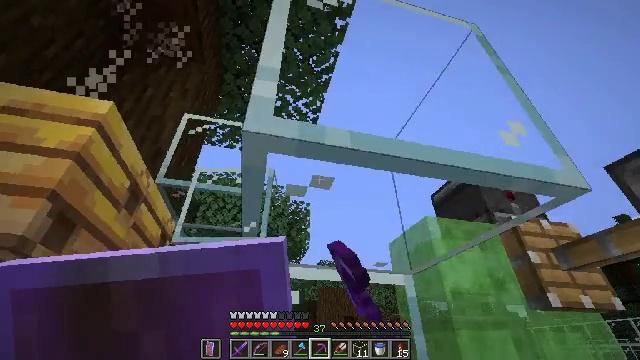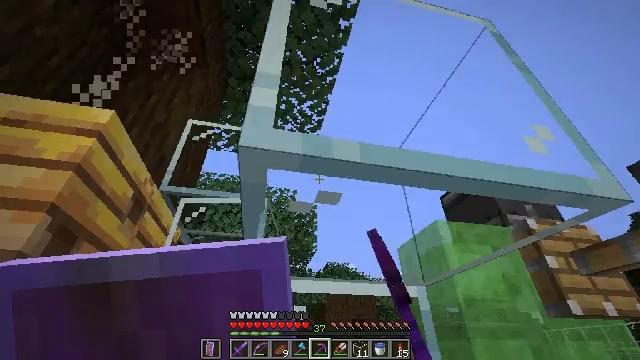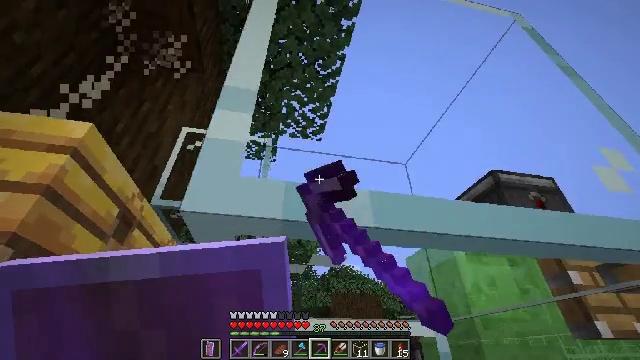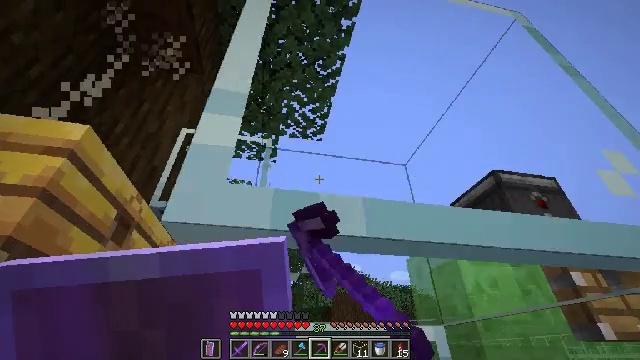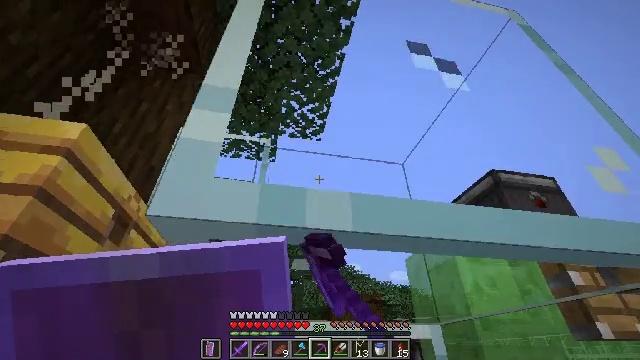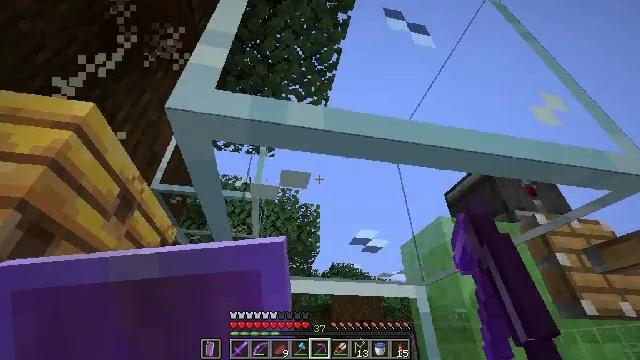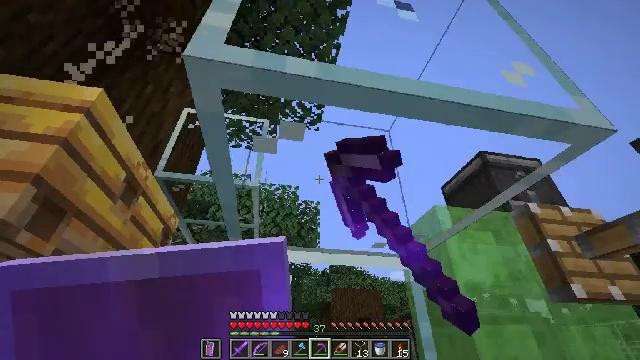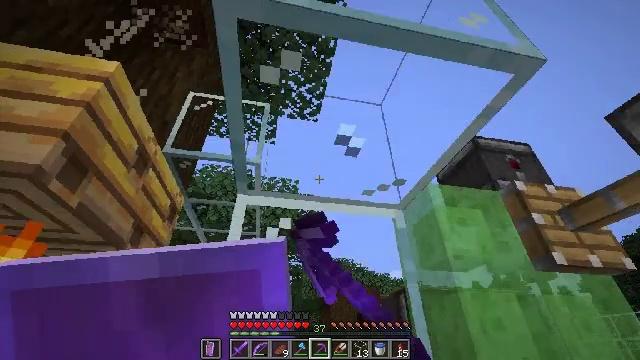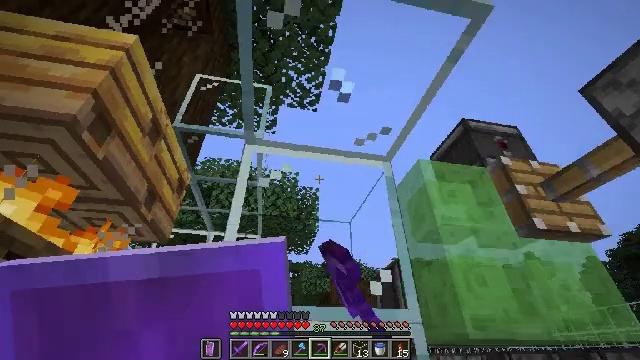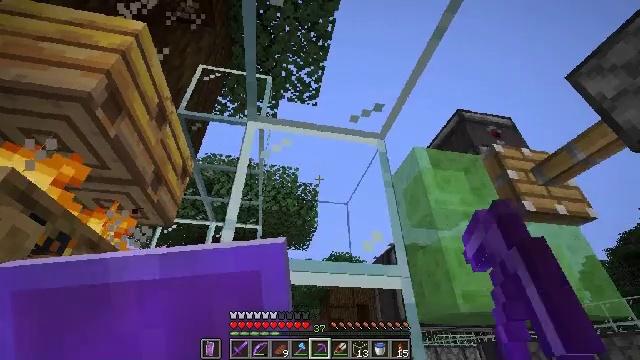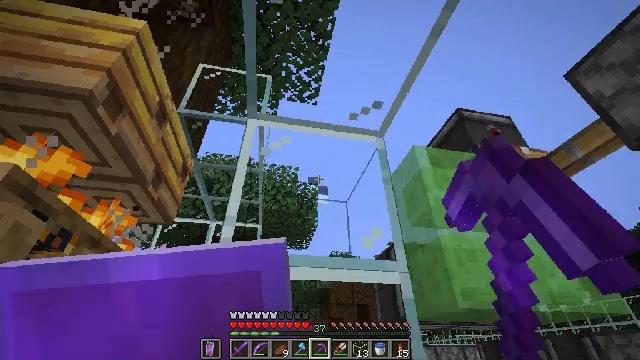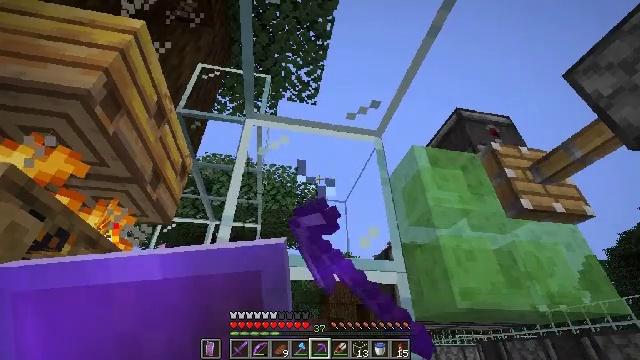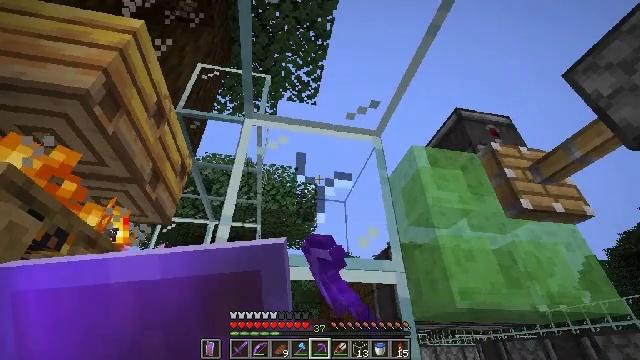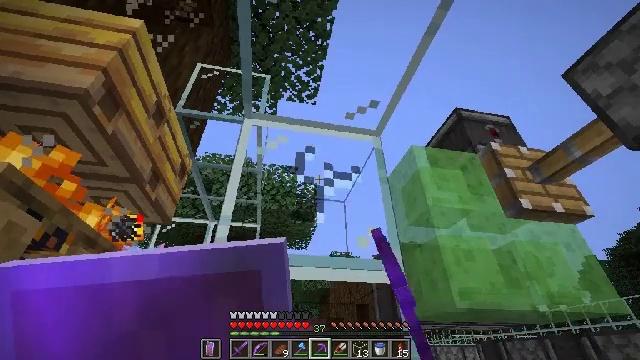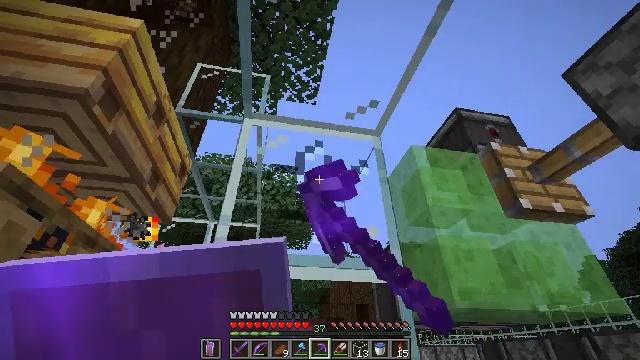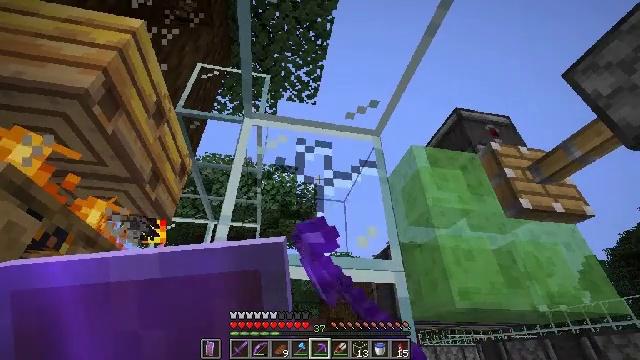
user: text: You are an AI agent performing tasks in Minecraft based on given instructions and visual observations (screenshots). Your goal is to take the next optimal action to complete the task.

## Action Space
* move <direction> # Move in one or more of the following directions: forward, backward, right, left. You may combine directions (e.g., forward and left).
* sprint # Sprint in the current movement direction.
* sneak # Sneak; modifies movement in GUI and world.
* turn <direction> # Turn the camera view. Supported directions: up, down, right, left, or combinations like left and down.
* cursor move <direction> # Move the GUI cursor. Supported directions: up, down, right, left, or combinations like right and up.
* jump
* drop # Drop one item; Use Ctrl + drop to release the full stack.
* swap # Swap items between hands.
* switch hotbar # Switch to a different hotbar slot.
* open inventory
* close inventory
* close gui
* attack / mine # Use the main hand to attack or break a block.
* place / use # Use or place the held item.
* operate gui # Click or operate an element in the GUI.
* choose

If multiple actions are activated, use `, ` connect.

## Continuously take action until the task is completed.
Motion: motion action
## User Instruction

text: Destroy the glass.
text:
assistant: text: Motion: move forward, turn left, attack / mine
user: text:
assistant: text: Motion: move forward, turn left, attack / mine
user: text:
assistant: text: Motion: move forward, attack / mine
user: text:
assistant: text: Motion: attack / mine
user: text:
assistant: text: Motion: attack / mine
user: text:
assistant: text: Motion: attack / mine
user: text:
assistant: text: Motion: attack / mine
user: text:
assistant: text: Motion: attack / mine
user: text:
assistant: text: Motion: attack / mine
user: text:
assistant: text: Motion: attack / mine
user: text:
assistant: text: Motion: attack / mine
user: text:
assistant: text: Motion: attack / mine
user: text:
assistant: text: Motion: attack / mine
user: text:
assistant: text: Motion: attack / mine
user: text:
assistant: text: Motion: attack / mine
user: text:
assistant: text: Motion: attack / mine
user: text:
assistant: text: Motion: attack / mine
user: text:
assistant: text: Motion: attack / mine
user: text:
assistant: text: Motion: attack / mine
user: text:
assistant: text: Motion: attack / mine
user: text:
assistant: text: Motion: attack / mine
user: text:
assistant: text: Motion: attack / mine
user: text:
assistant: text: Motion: move forward, attack / mine
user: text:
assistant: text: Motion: move forward, attack / mine, jump
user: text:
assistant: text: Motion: move forward, turn left, attack / mine, jump
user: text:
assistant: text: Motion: move forward, attack / mine
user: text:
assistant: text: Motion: move forward, attack / mine
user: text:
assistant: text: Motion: move forward, attack / mine
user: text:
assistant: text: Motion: move forward, attack / mine
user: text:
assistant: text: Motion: attack / mine